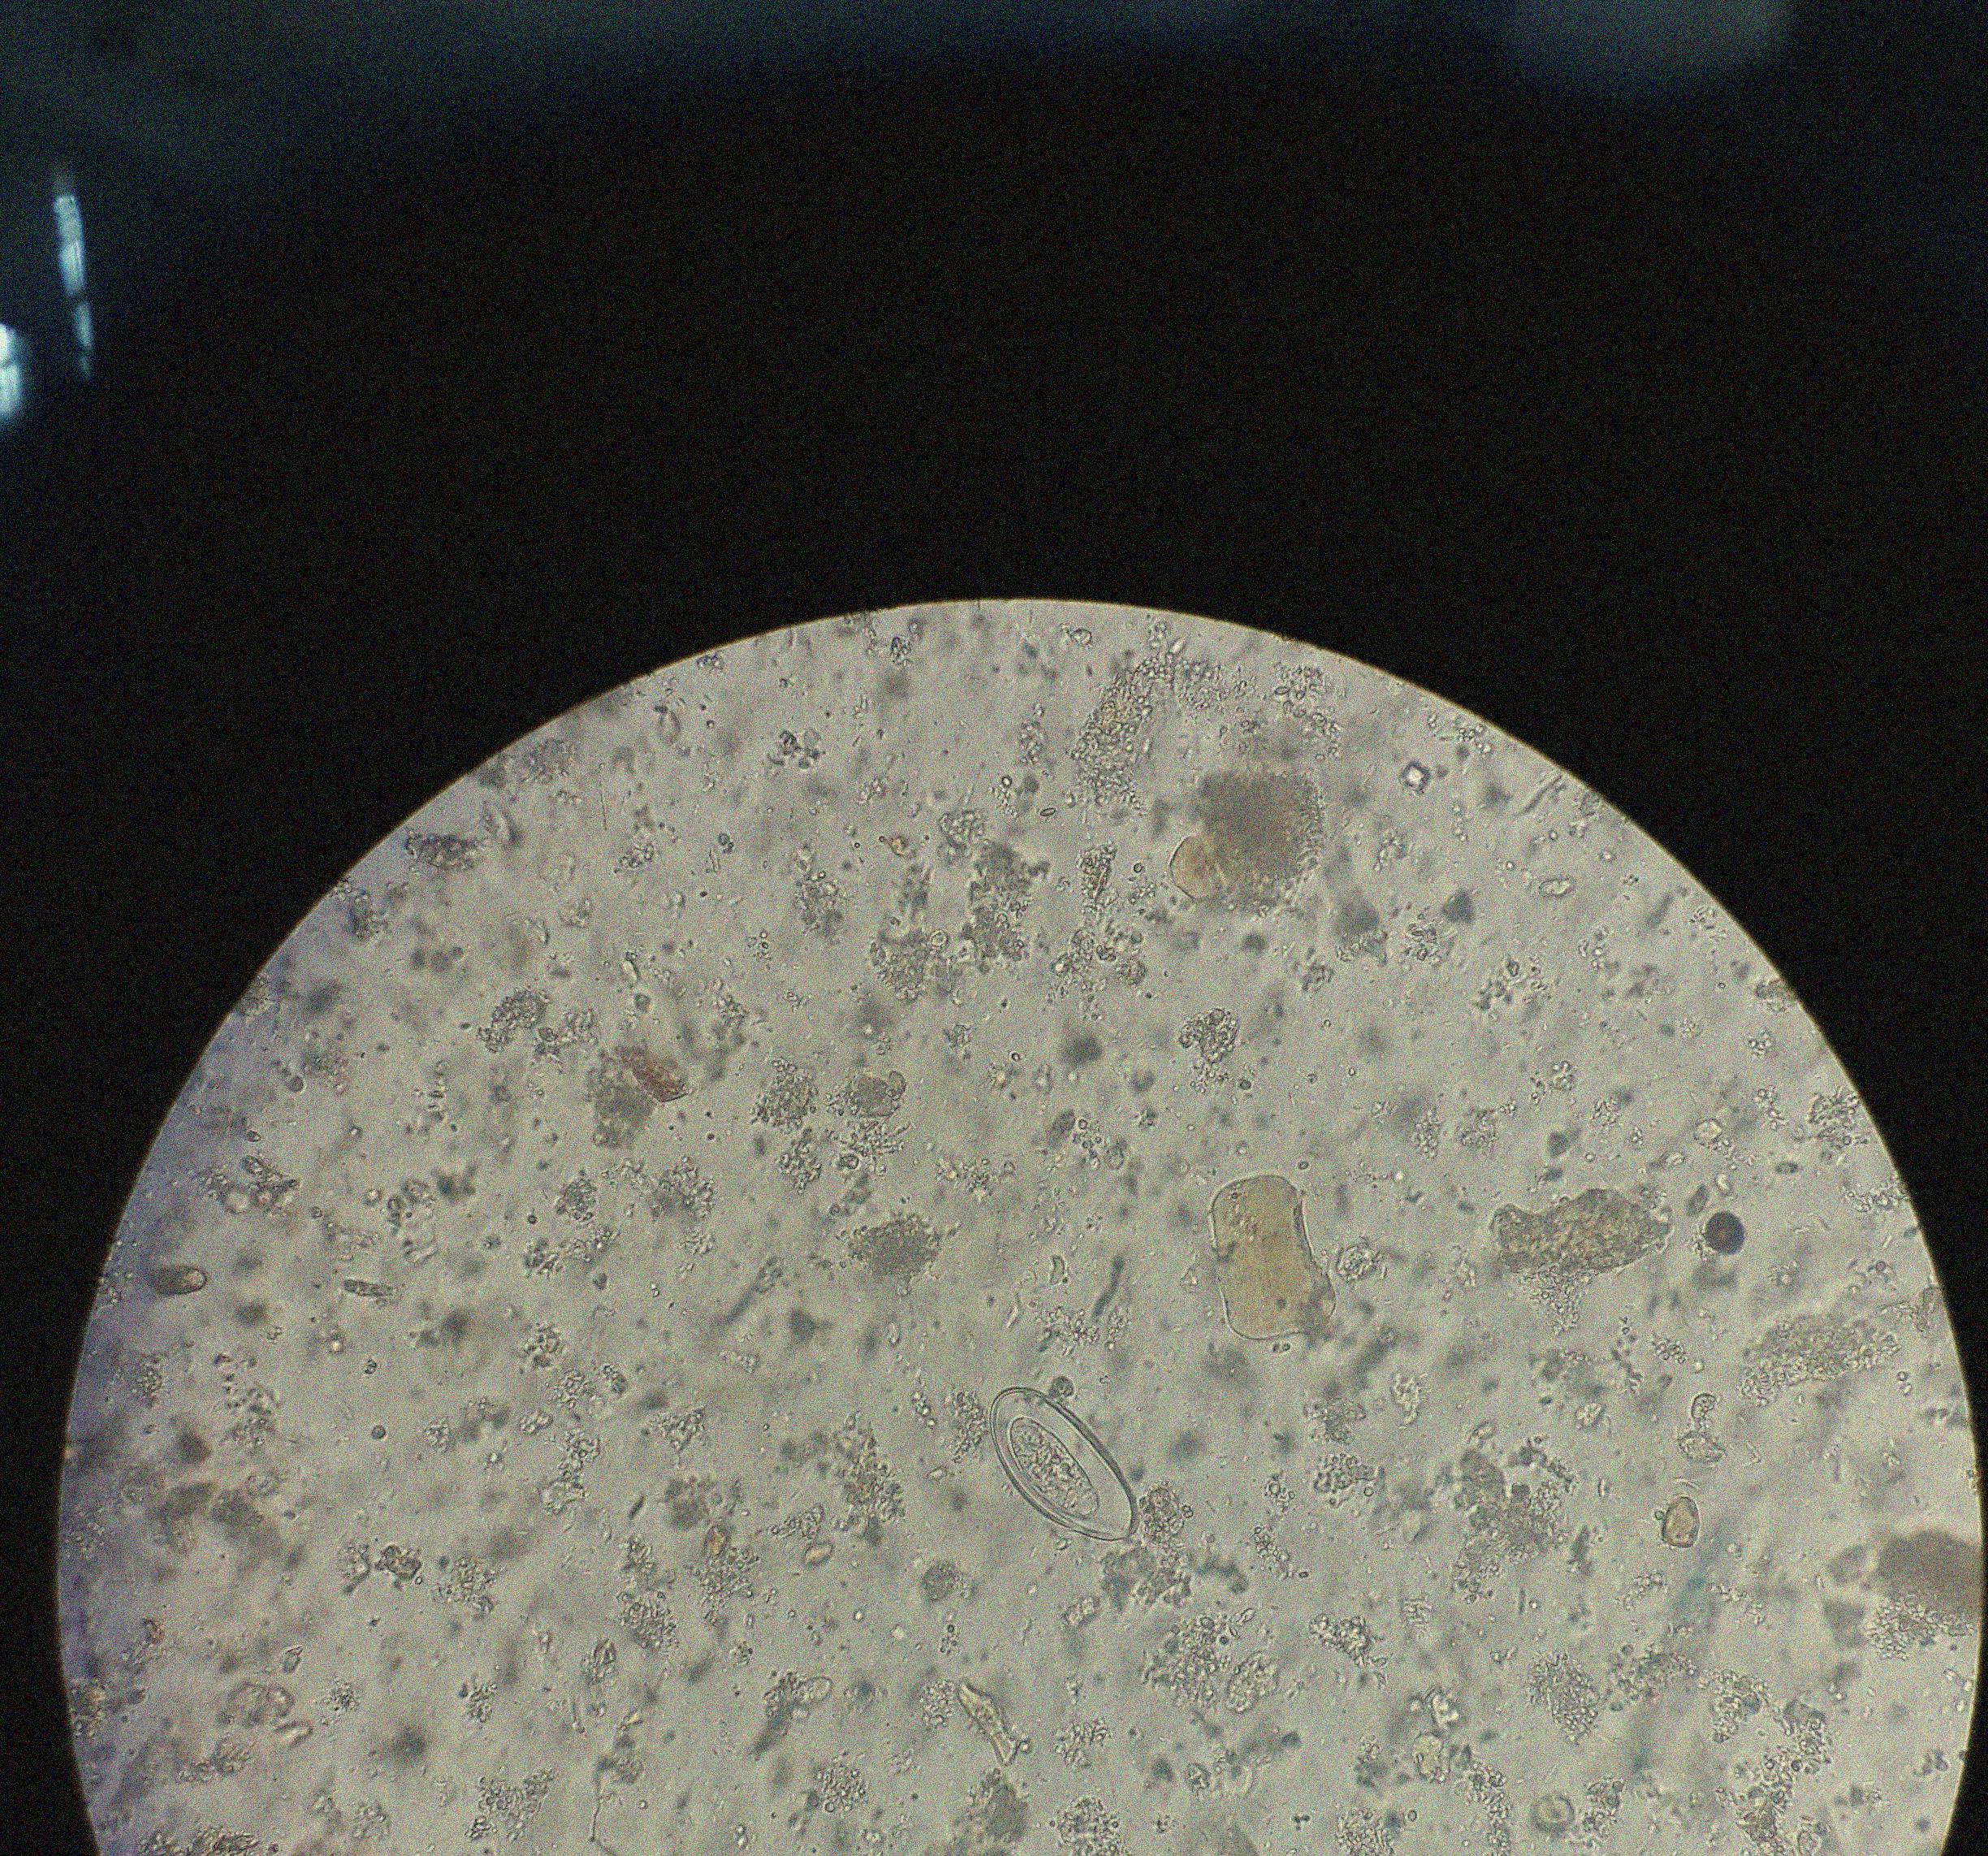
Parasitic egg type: Enterobius vermicularis